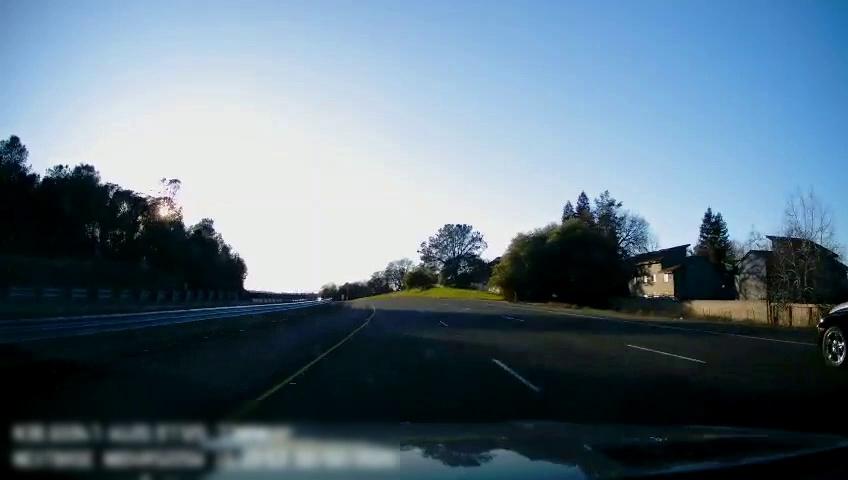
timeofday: Day
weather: Sunny
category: Drivable Space
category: Vehicles | Car
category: Lanes | Current Lane
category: Lanes | Current Lane
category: Lanes | Alternate Lane
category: Lanes | Alternate Lane